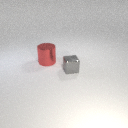
large red metal cylinder behind small gray metal cube